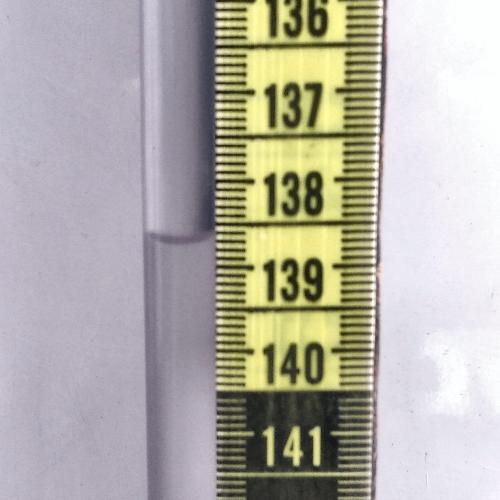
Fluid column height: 138.6 cm